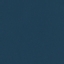
Label: SeaLake